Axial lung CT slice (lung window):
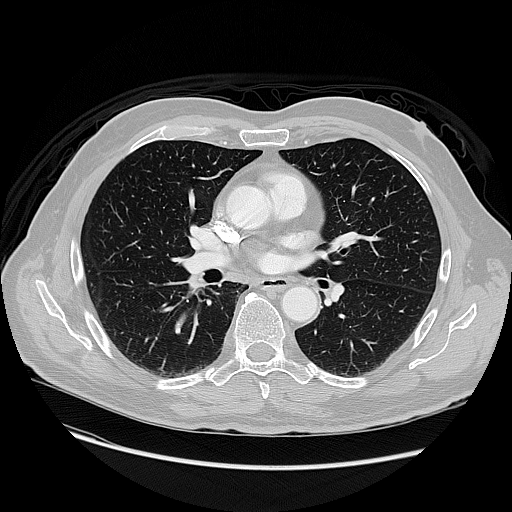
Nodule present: no